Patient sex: F
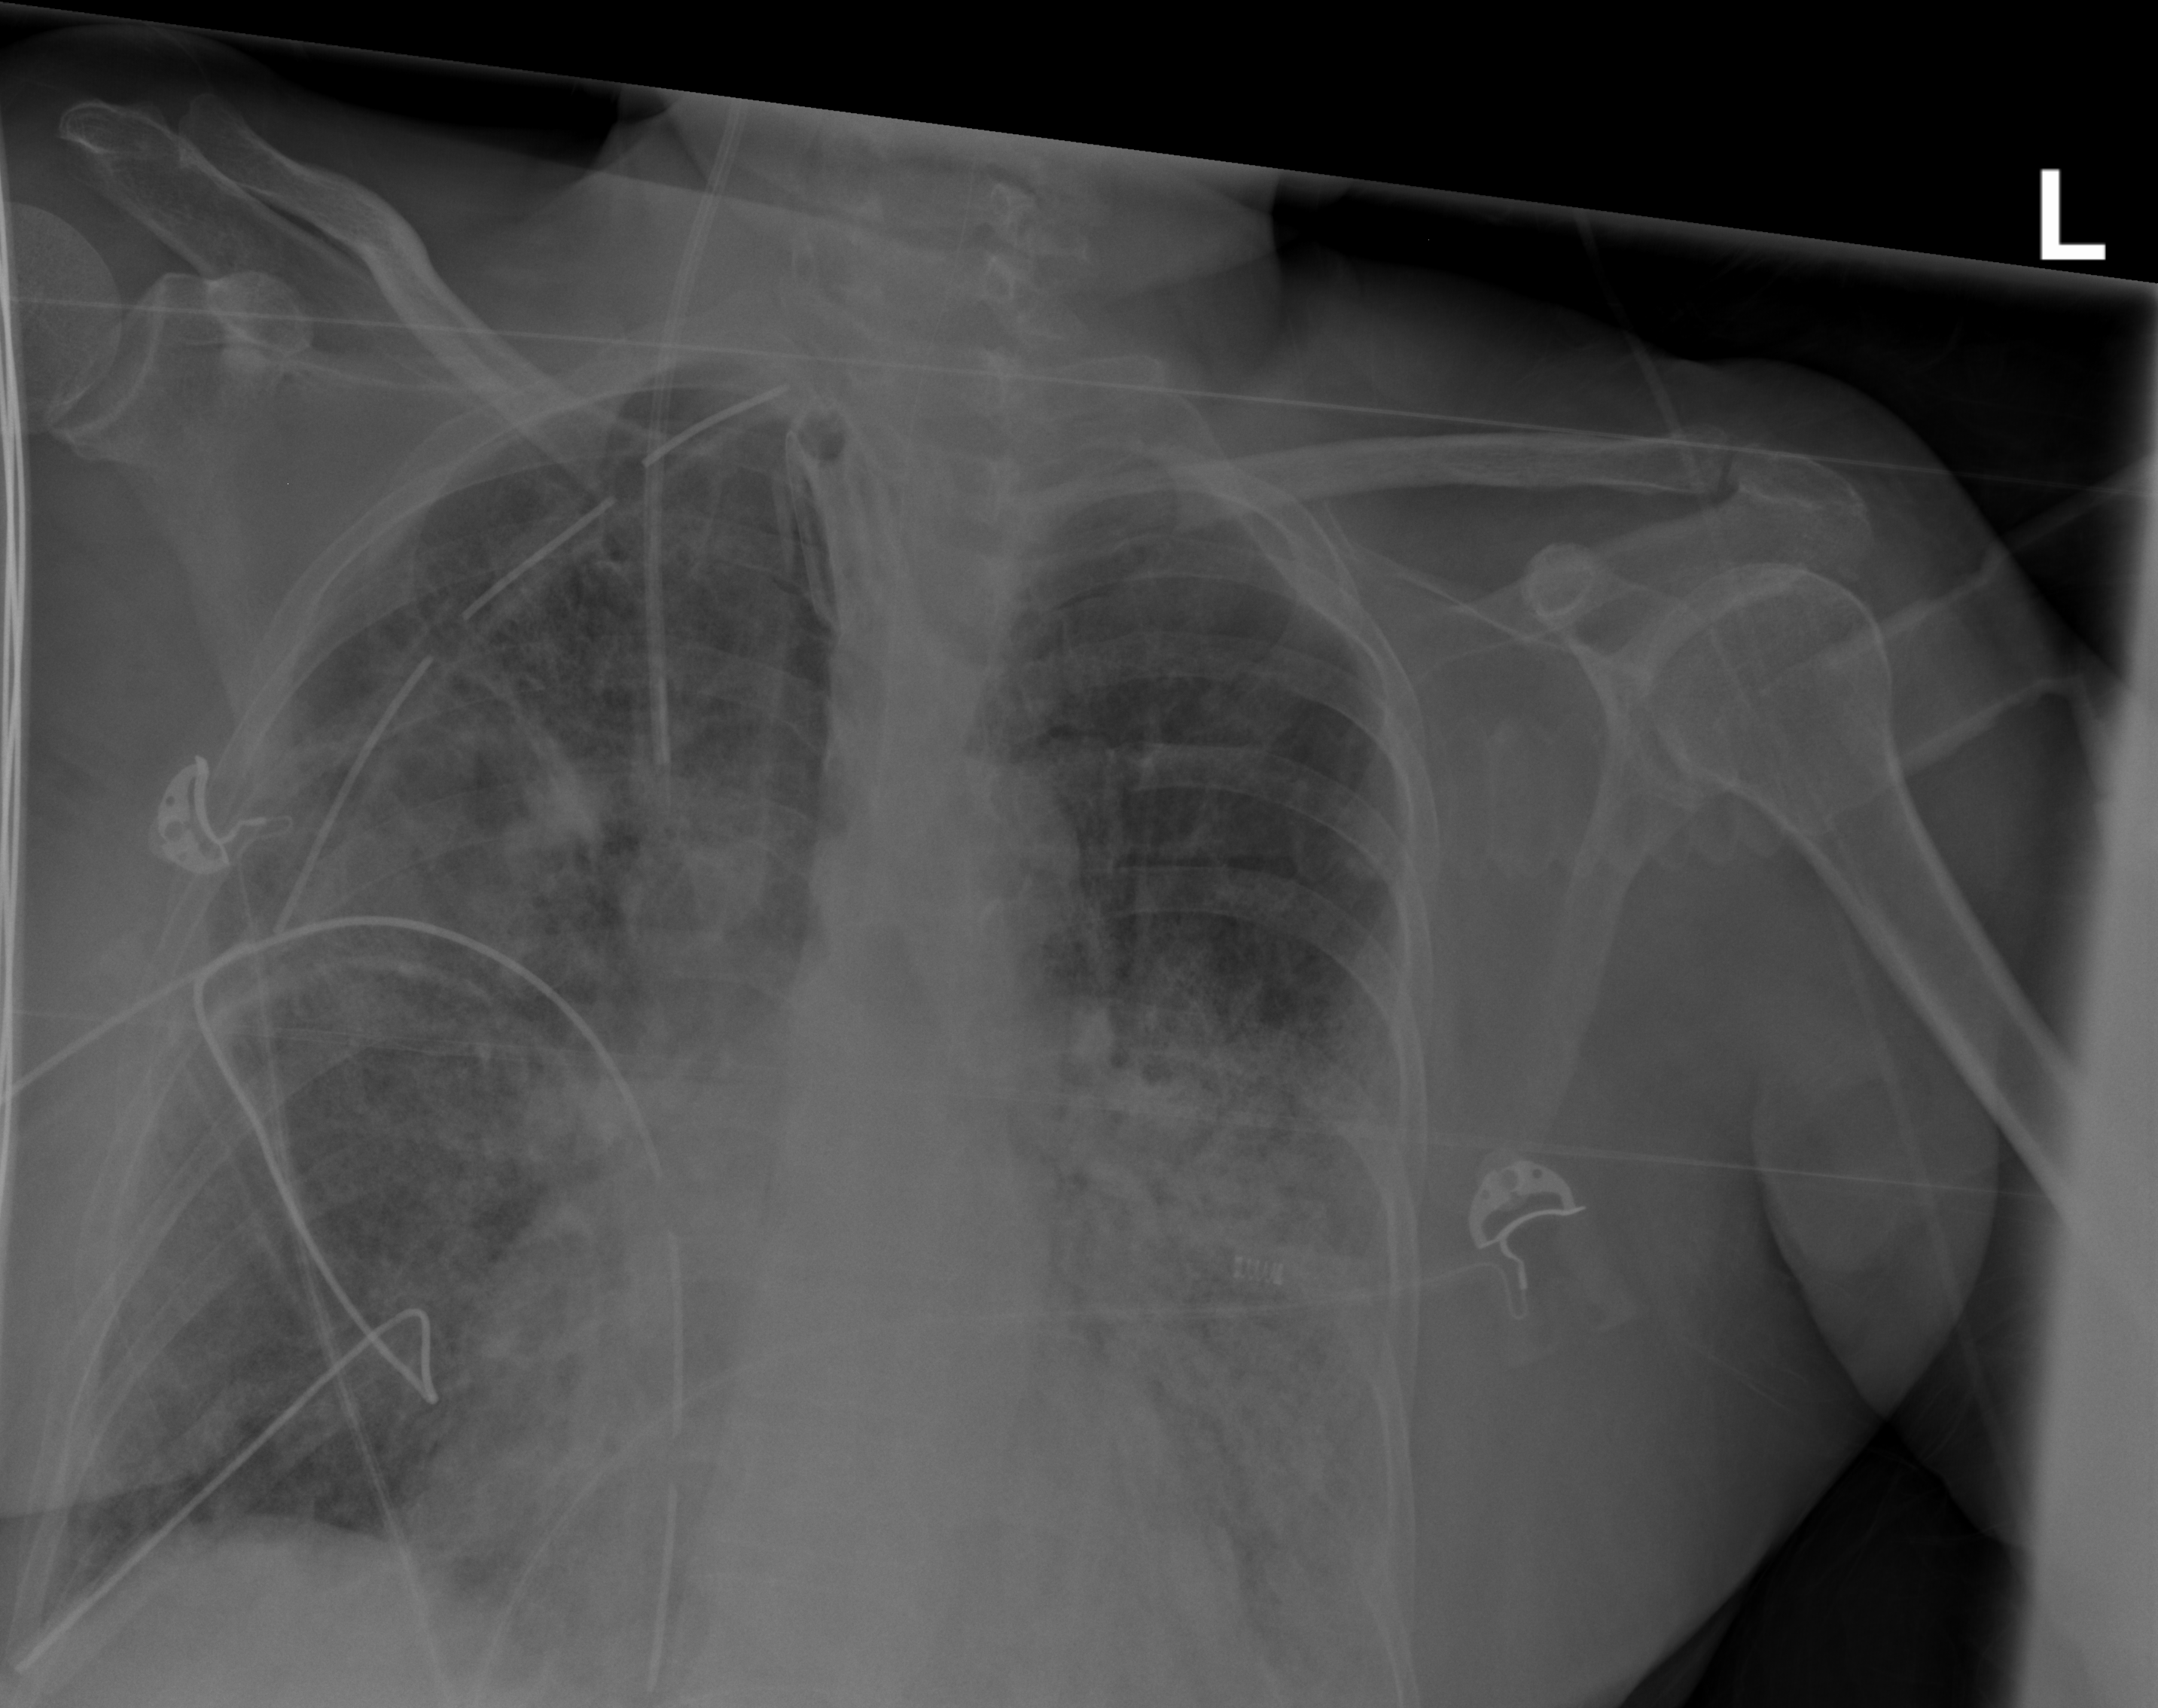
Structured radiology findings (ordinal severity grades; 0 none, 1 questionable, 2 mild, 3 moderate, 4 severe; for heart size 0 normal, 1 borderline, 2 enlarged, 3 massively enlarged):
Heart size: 1
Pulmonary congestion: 0
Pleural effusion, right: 0
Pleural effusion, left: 0
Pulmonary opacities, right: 2
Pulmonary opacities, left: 3
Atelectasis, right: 3
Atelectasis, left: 3